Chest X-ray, PA view. Patient: 69 years old, sex F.
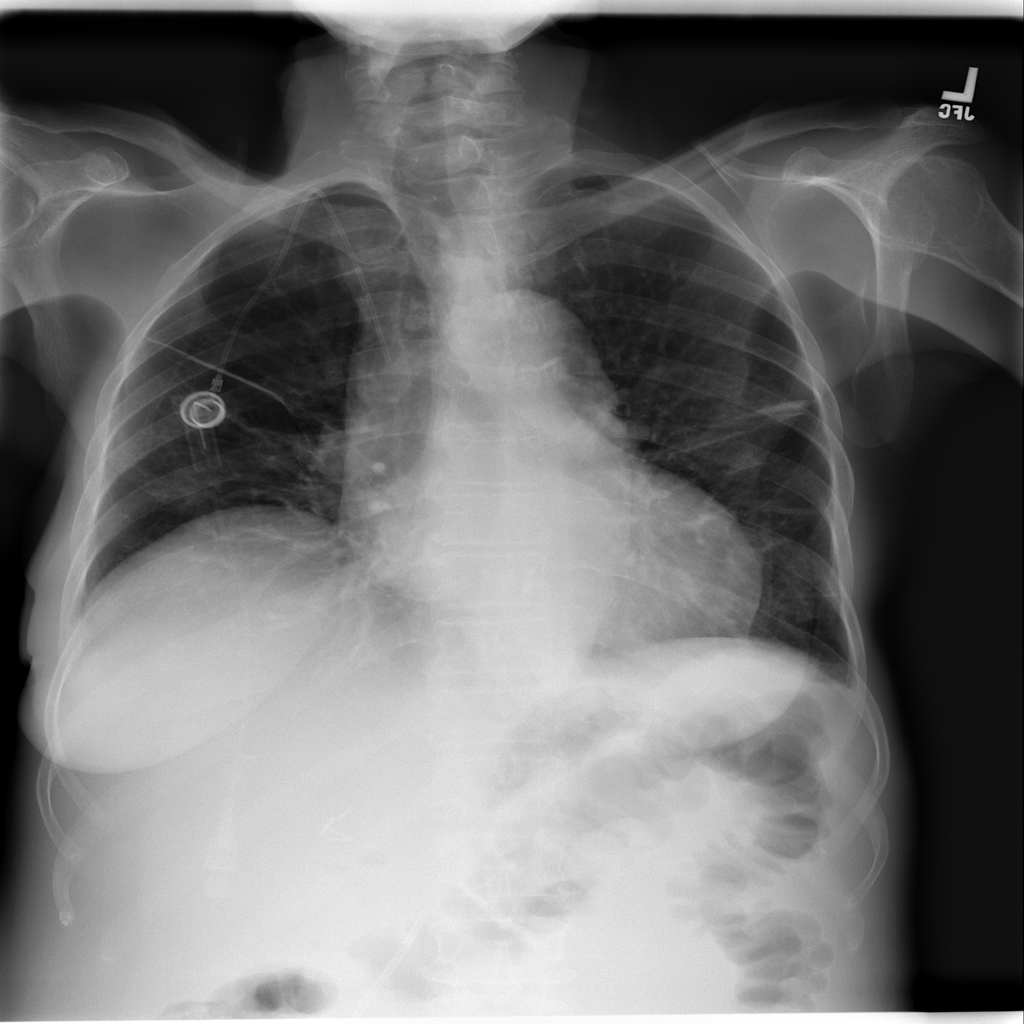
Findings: Atelectasis